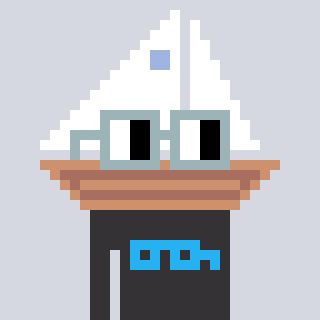
a pixel art character with square dark gray glasses, a sailboat-shaped head and a grayscale-colored body on a cool background